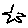
Label: star